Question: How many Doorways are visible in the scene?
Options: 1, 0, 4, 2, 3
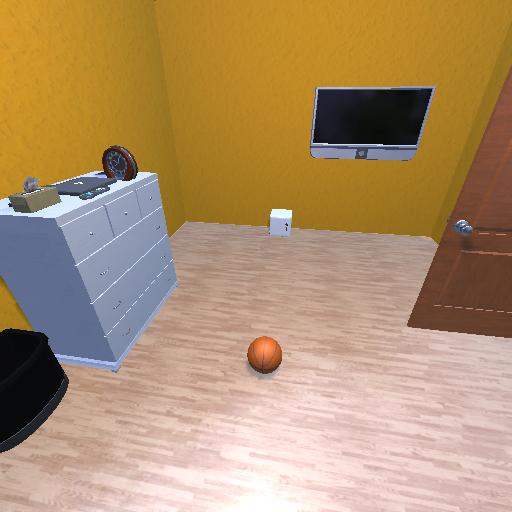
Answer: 1